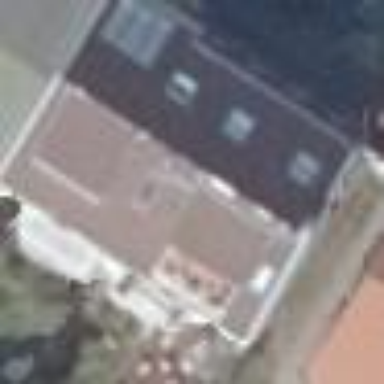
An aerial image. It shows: Apartments building with gambrel roof.